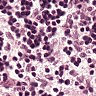
Metastatic tissue present: no